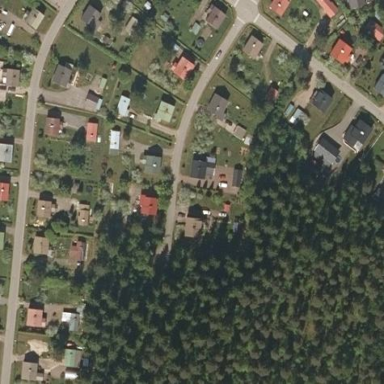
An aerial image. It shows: Residential area.